五年级 · 立体几何学
下面展开图中不能围成长方体的是（）。

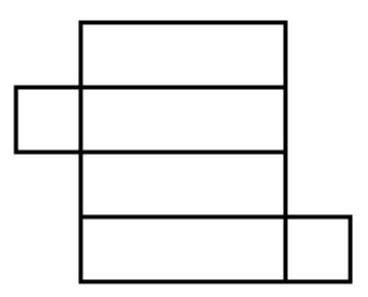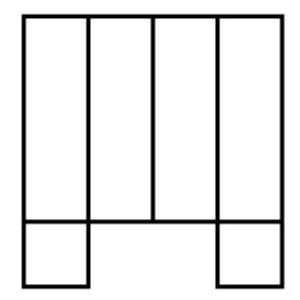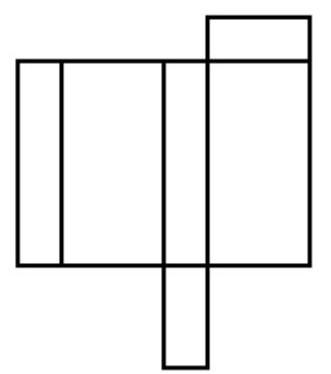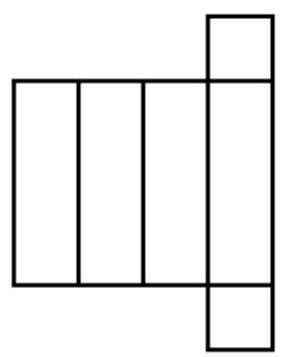
A.

B.

C.

D.

答案: B
解析: 解B

【分析】根据长方体的特征, 每组对面面积相等且相对, 据此判断即可。

【详解】由分析可知:

$\mathrm{B}$ 项有一组相等的面再同一侧, 所以不能围成长方体。

故答案为: B

【点睛】本题考查长方体的特征, 明确其特征是解题的关键。